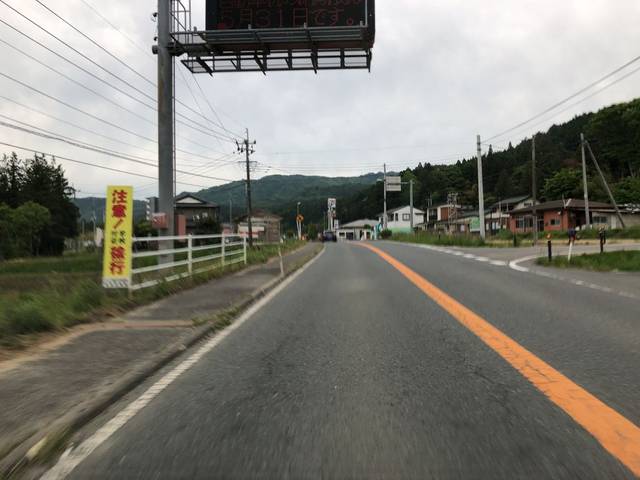
Region: Japan
Coordinates: 37.778, 140.882